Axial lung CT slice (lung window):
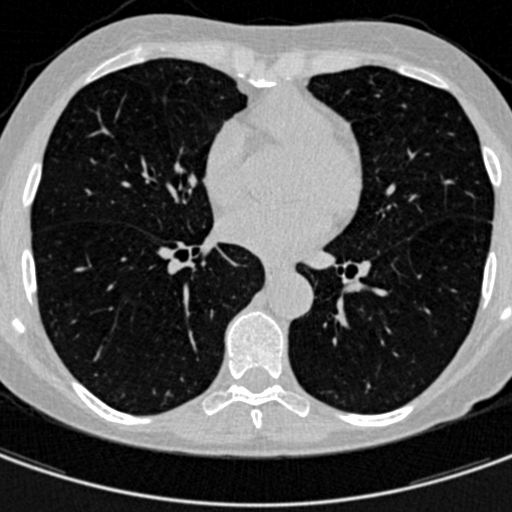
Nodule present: no